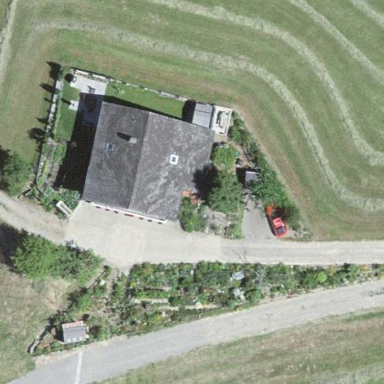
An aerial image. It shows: Farm building.